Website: apple
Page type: account-dashboard
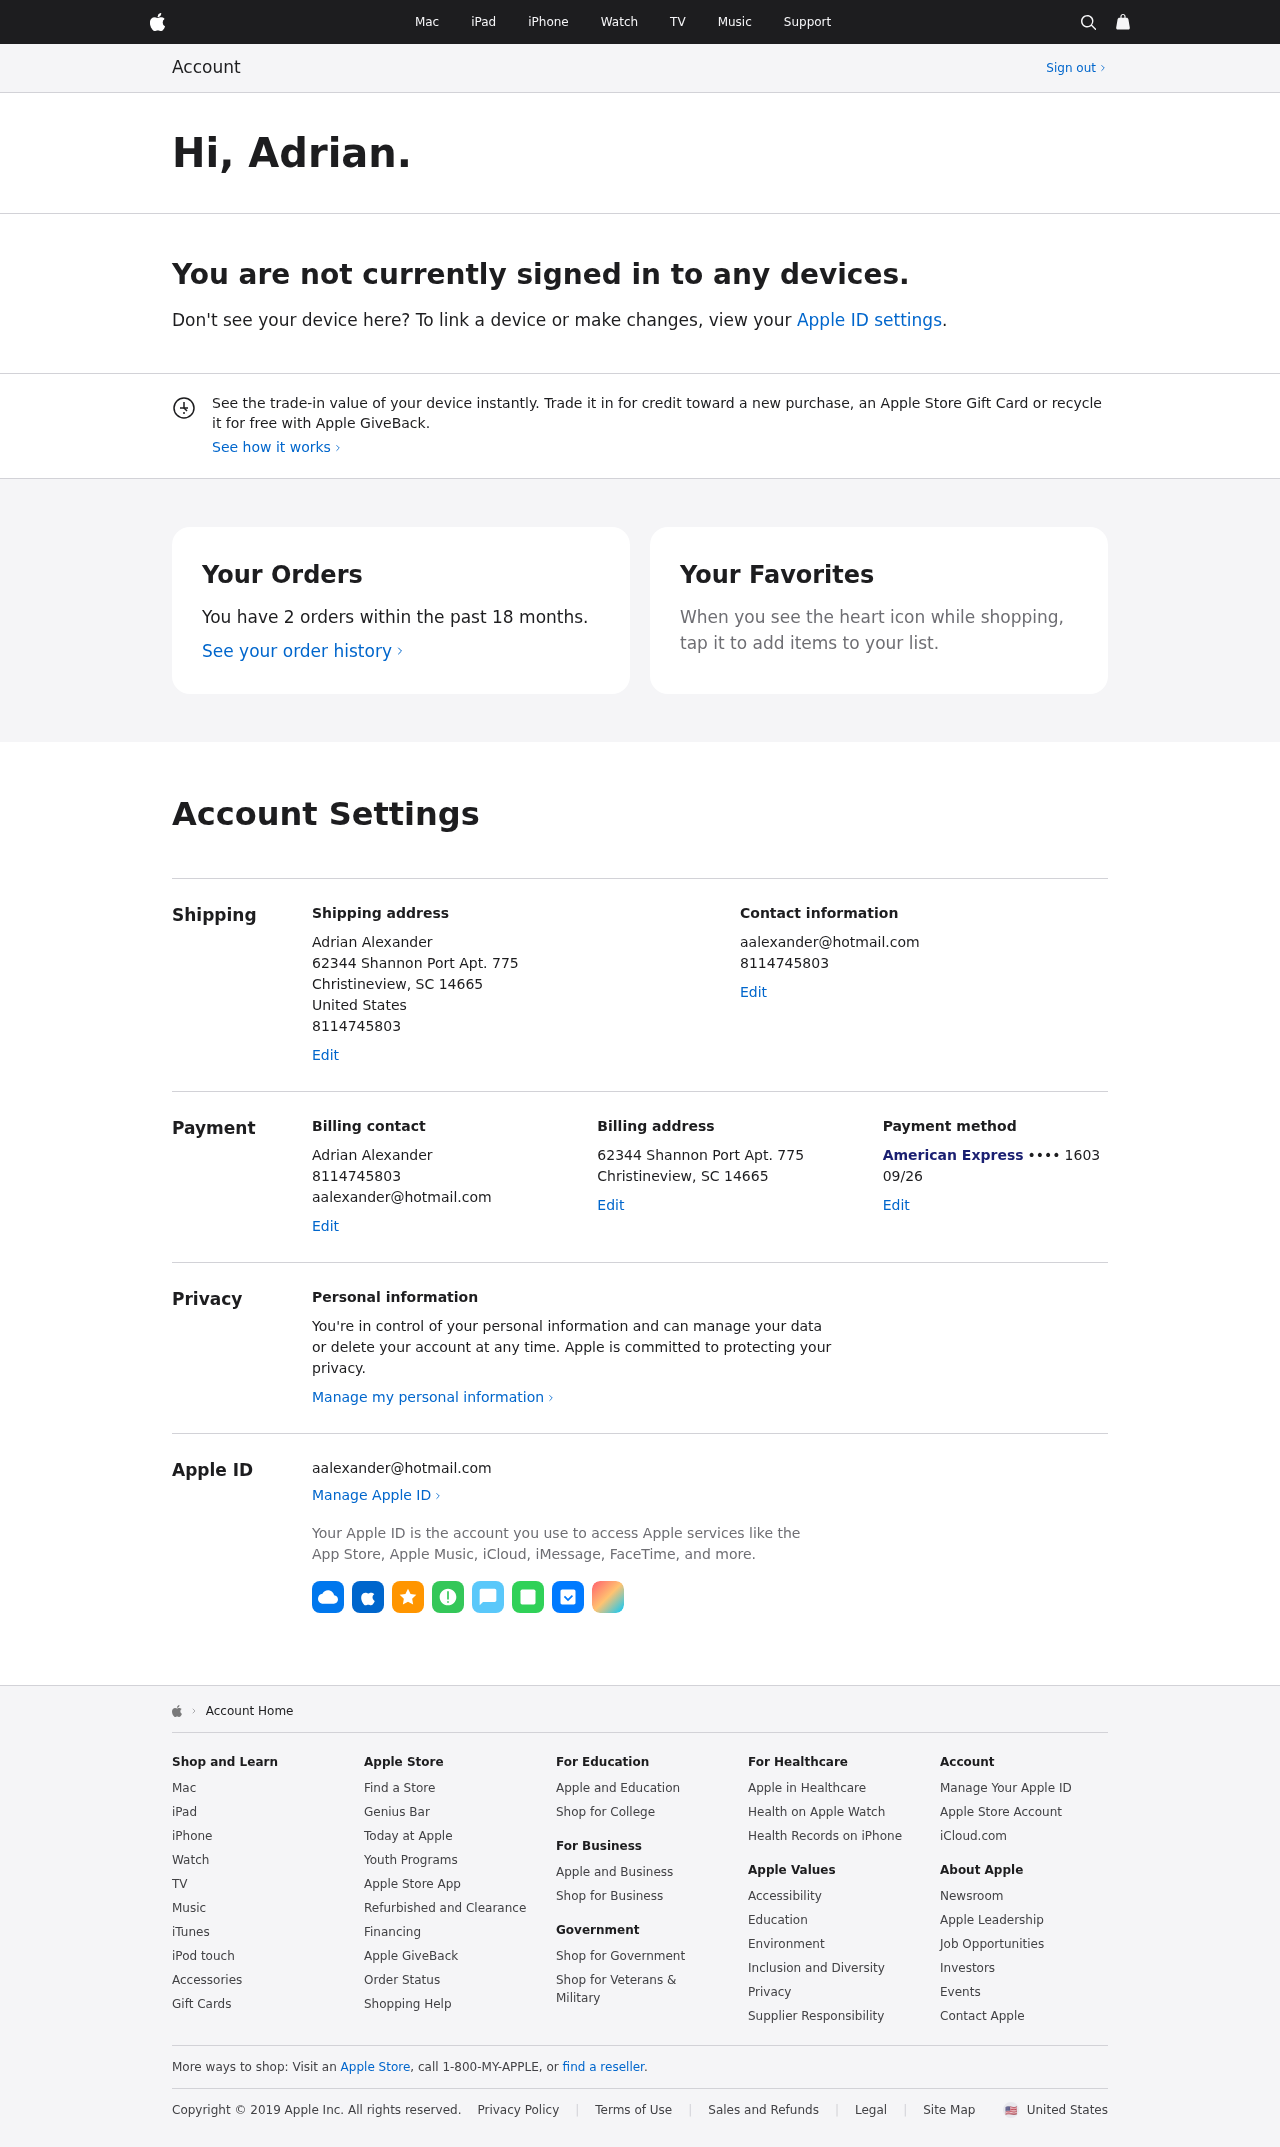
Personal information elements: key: PII_CARD_EXPIRY
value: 09/26
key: PII_CARD_LAST4
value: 1603
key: PII_CARD_TYPE
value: American Express
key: PII_CITY_STATE_ZIP
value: Christineview, SC 14665
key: PII_COUNTRY
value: United States
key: PII_EMAIL
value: aalexander@hotmail.com
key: PII_FIRSTNAME
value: Adrian
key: PII_FULLNAME
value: Adrian Alexander
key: PII_PHONE
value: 8114745803
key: PII_STREET
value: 62344 Shannon Port Apt. 775
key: PII_PHONE2
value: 8114745803
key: PII_FULLNAME2
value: Adrian Alexander
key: PII_PHONE3
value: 8114745803
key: PII_EMAIL2
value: aalexander@hotmail.com
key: PII_CITY
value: Christineview
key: PII_STATE_ABBR
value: SC
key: PII_POSTCODE
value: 14665
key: PII_POSTCODE_FULL
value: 14665
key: PII_CITY_STATE
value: Christineview, SC
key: PII_POSTCODE_NUMERIC
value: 14665
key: PII_EMAIL3
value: aalexander@hotmail.com